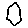
Label: hexagon